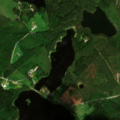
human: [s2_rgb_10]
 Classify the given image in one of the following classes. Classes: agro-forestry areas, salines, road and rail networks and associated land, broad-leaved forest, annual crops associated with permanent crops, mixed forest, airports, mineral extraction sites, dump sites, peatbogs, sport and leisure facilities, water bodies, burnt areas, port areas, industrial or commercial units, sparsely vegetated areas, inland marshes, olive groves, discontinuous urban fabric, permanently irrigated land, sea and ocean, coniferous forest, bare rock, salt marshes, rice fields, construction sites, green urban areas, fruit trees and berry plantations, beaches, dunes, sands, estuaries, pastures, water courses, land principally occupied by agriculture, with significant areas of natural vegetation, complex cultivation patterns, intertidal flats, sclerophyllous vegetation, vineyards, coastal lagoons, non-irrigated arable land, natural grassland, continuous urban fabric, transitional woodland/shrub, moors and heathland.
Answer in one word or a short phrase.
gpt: coniferous forest, mixed forest, transitional woodland/shrub, water bodies